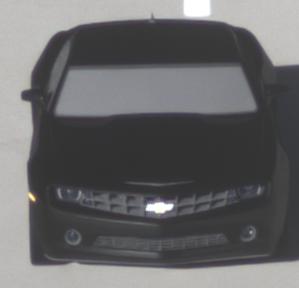
Make: Chevrolet
Model: Camaro Cabriolet 6.2 V8
Detailed model: Camaro (V) Coupé
Model produced from: 2011/09
Model produced until: 2014/02
Doors: 2
Color: black
Road condition: dry road
Daytime: sunrise or sunset
Contrast: medium contrast